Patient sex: M
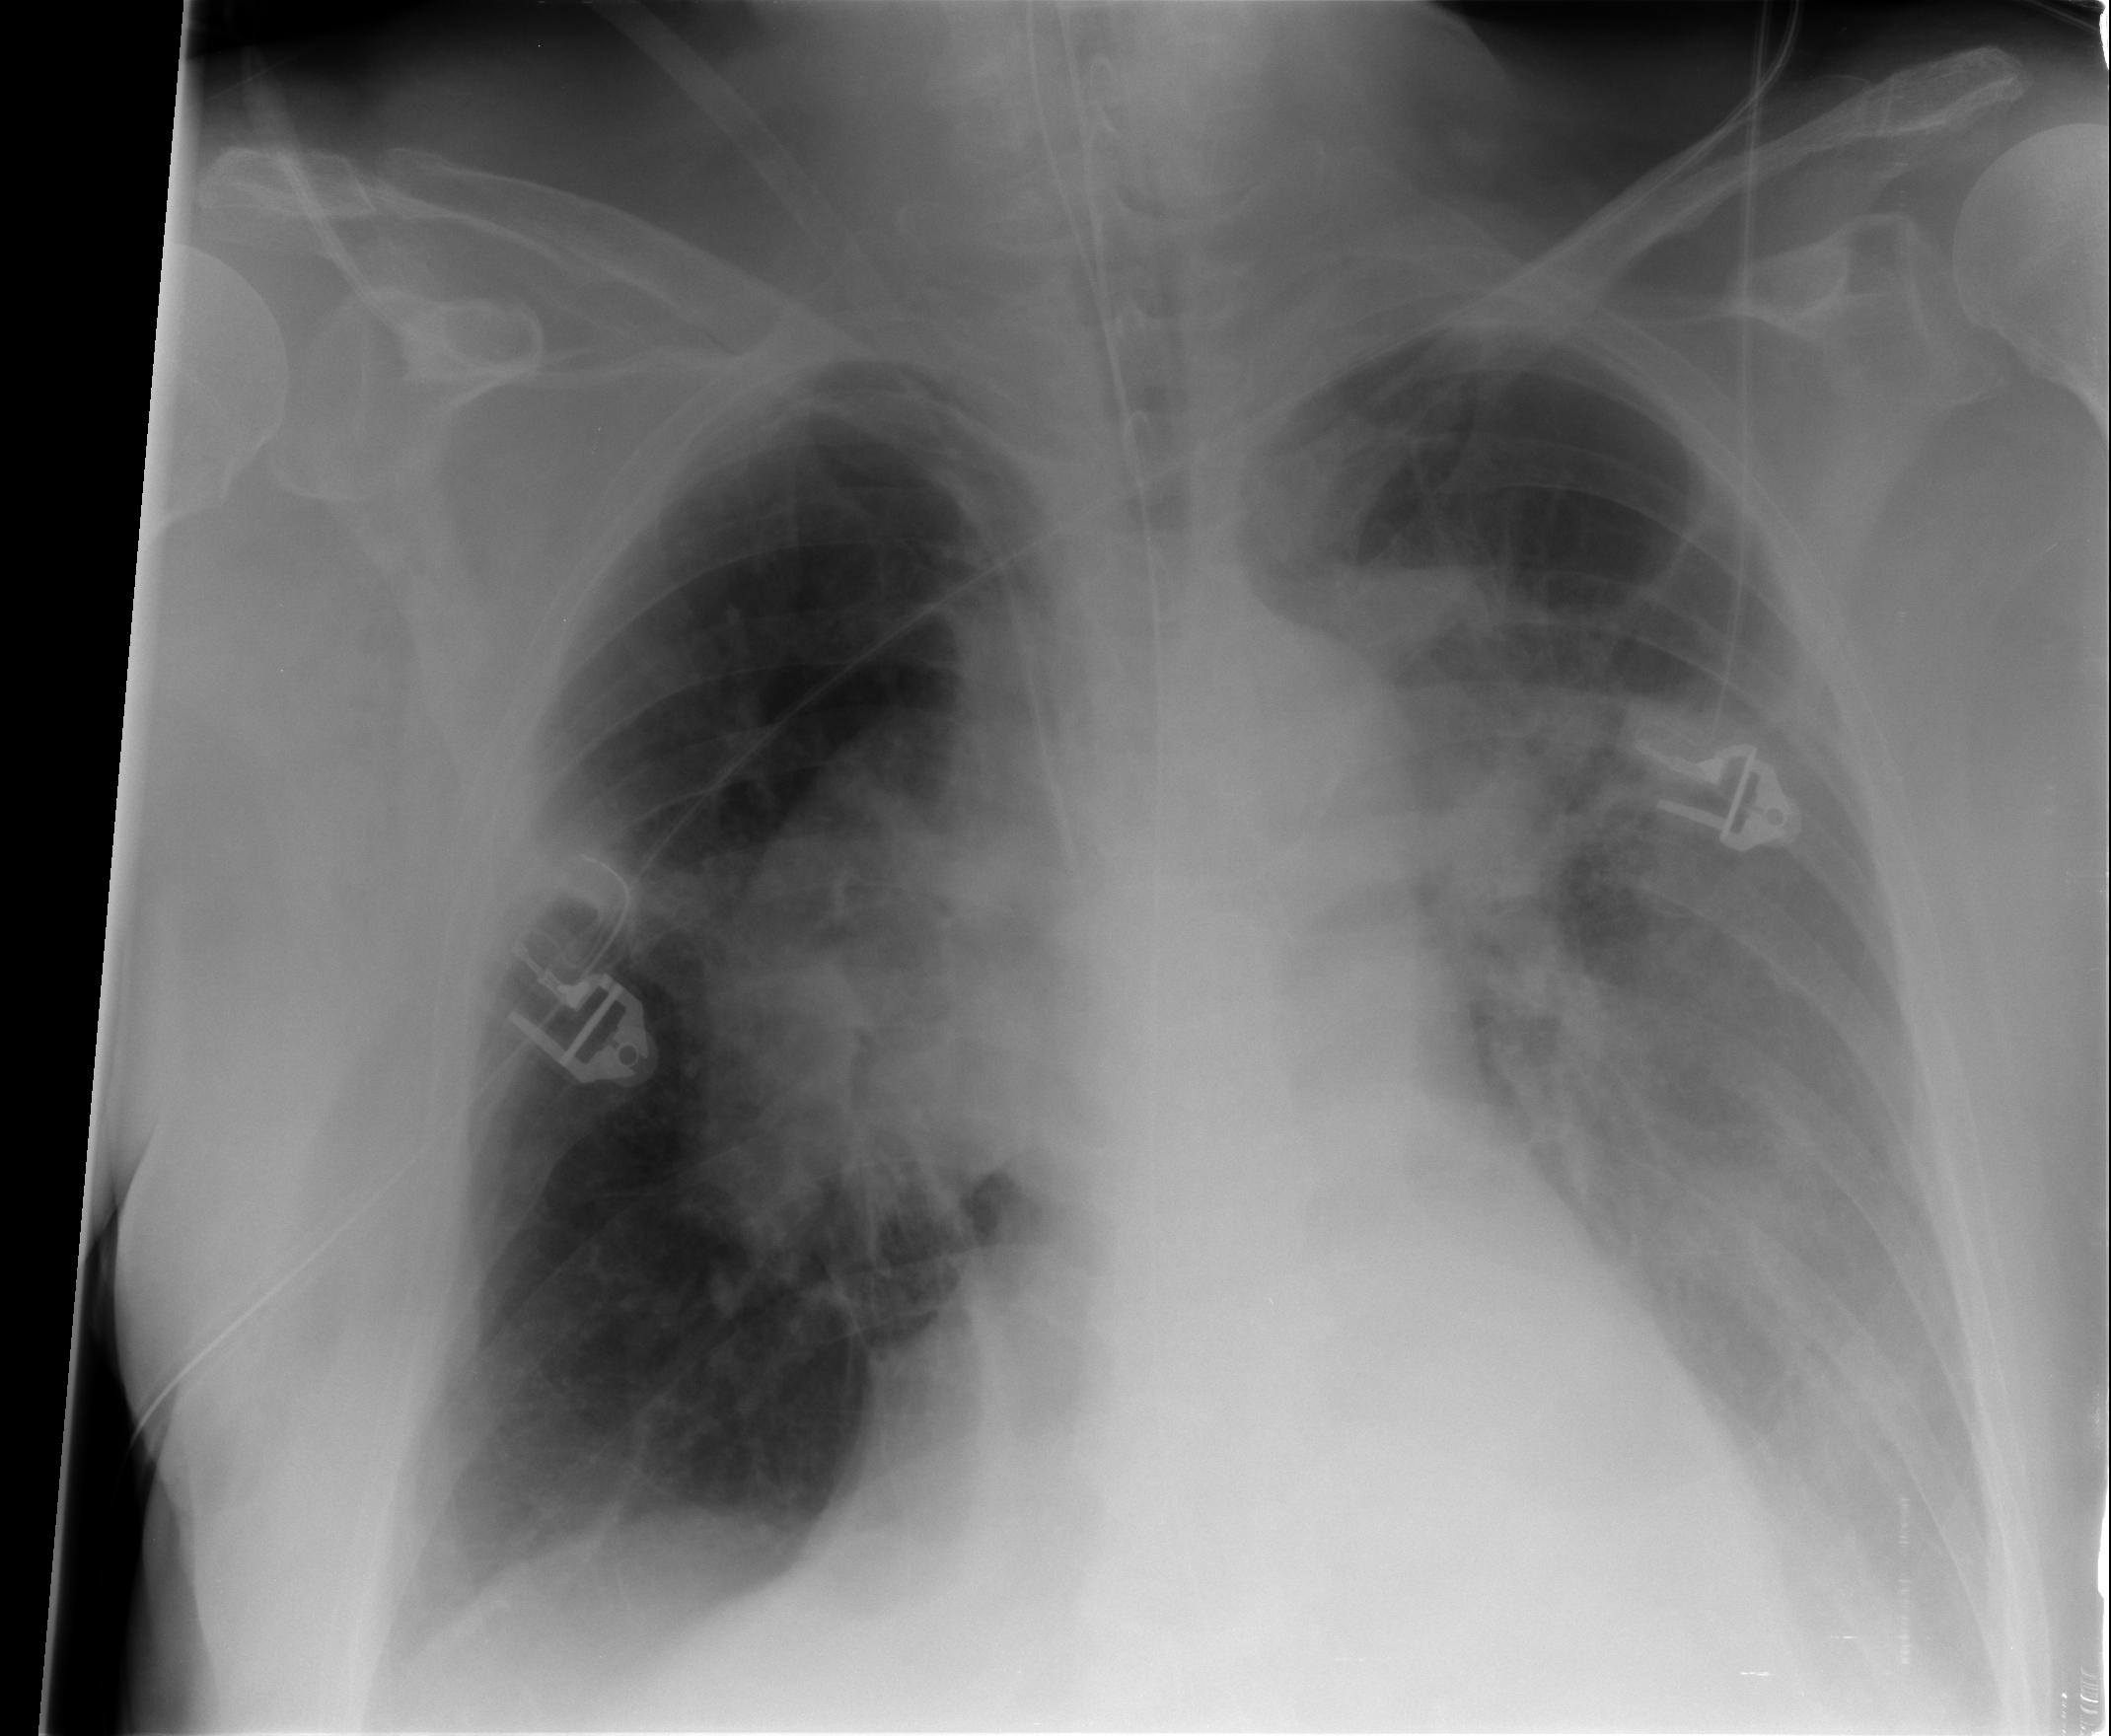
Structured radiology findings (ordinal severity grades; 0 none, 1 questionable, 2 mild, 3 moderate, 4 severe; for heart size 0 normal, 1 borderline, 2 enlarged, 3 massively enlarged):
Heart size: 0
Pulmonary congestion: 2
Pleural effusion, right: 1
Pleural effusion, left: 2
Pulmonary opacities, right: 0
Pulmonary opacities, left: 0
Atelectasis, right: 2
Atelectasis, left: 2